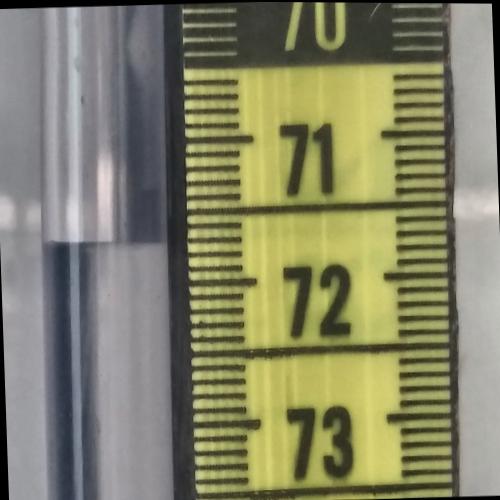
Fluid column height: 71.7 cm